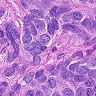
Metastatic tissue present: yes